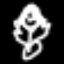
Label: angel